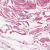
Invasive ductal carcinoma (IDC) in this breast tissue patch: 0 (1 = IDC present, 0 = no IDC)